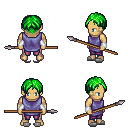
a pixel art fantasy rpg character, male body template, human, tanned skin, chain tabard jacket, magenta pants, green parted hairstyle, white cloth bracers, white slippers, spear, four views (front, back, left, right), 2x2 character sprite sheet, small pixel art, hard edges, no anti-aliasing